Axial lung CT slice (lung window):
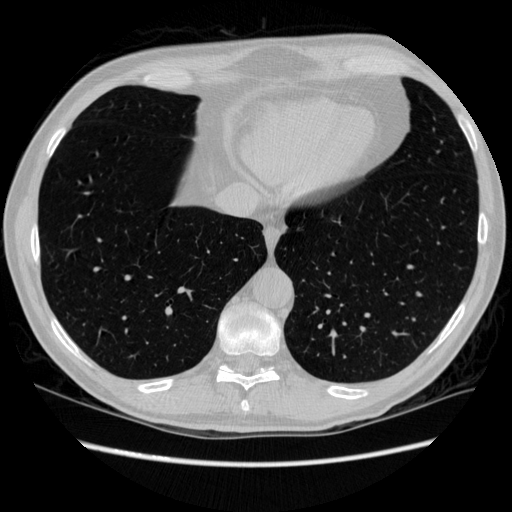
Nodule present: no